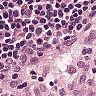
Metastatic tissue present: no